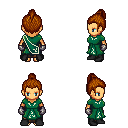
a pixel art fantasy rpg character, female body template, human, tanned skin, sash dress, robe skirt, brunette short topknot hairstyle, metal gloves, black shoes, four views (front, back, left, right), 2x2 character sprite sheet, small pixel art, hard edges, no anti-aliasing